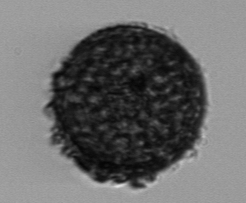
Label: Coscinodiscus